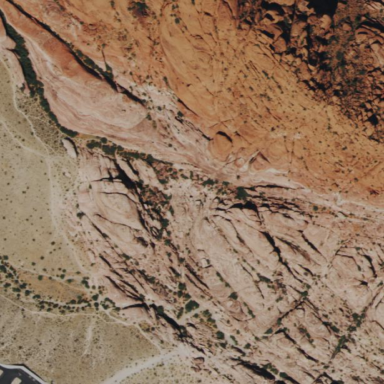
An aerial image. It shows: Brown cliff in nature.